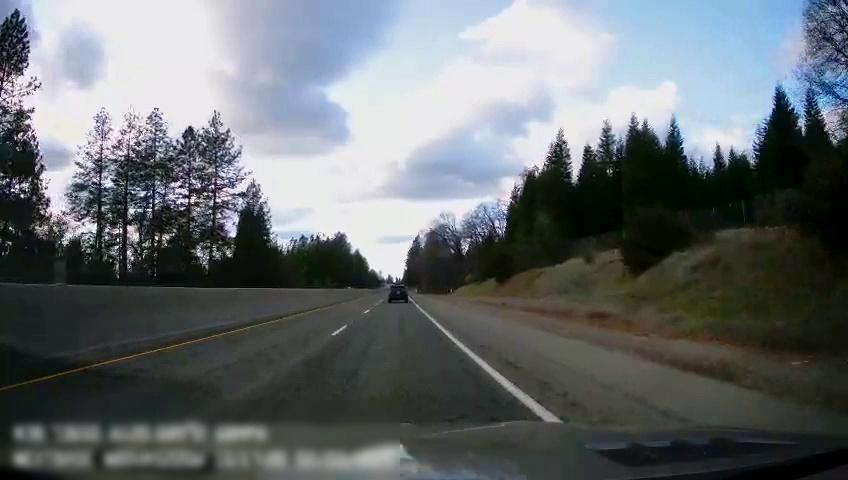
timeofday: Day
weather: Cloudy
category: Drivable Space
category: Vehicles | SUV
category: Lanes | Alternate Lane
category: Lanes | Current Lane
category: Lanes | Current Lane